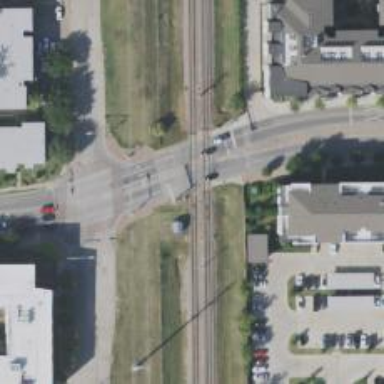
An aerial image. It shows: Crossing for the railway.